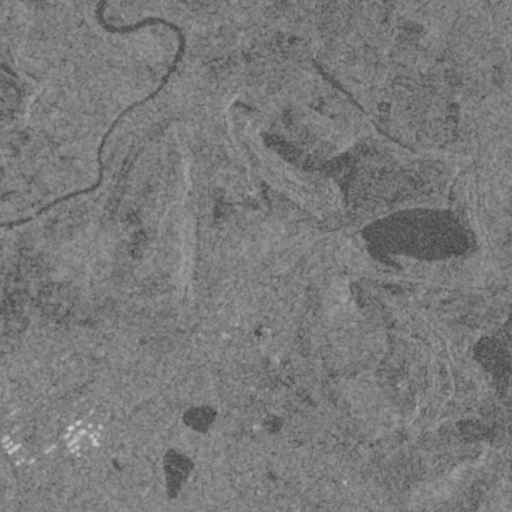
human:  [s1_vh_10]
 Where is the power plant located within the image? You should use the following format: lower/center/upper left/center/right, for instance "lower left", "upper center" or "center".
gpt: The power plant is located in the lower left of the image.
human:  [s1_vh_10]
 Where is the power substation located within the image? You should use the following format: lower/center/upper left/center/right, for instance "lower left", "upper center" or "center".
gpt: The power substation is located in the lower left of the image.
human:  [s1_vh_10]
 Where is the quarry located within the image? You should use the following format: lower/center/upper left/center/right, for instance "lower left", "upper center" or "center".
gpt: There is no quarry in the image.

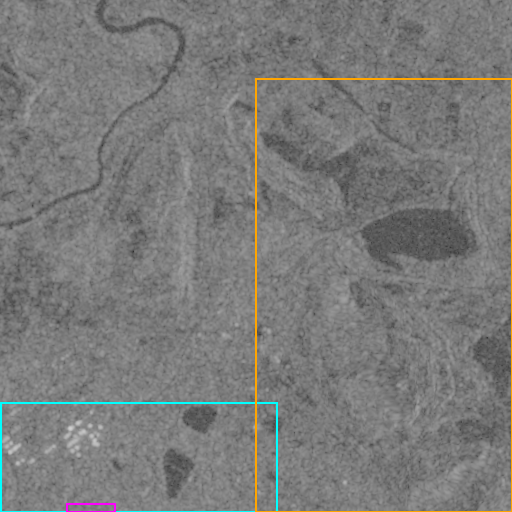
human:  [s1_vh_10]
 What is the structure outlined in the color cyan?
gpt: The structure outlined in cyan is a power plant.
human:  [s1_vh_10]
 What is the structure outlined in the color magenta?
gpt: The structure outlined in magenta is a power substation.
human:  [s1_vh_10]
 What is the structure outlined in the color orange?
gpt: The structure outlined in orange is a quarry.
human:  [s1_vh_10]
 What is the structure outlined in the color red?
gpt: There is no red outline.